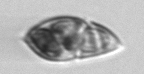
Label: Amphidinium